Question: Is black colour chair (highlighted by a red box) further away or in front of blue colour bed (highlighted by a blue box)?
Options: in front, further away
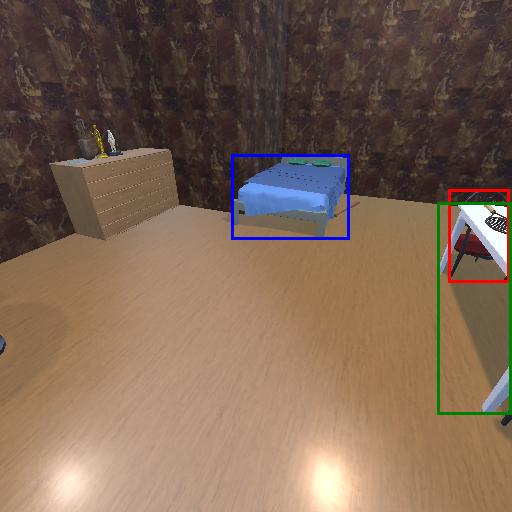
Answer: in front